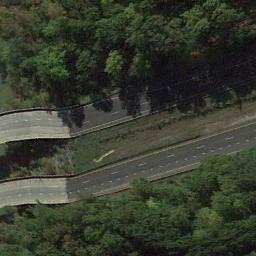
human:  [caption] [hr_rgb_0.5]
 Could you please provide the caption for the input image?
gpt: There are large green forests around the freeway .

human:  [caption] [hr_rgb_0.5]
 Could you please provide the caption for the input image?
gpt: The telegraph pole cast a shadow on the highway .

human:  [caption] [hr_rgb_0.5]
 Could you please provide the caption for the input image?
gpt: A straight freeway goes through the forest with many dark green trees and forms an overpass on some trees .

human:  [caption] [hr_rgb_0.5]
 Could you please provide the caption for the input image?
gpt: There are many green trees beside the freeway .

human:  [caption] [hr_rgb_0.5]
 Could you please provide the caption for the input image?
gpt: The freeway goes through the forest .